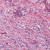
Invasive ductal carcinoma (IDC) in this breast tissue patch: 1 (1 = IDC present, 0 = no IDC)